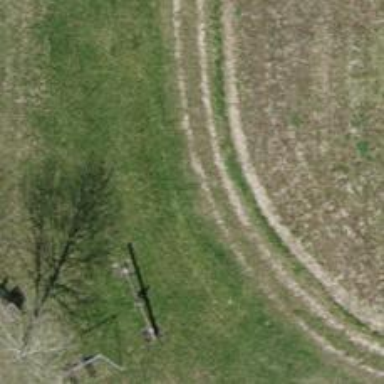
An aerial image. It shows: Grass track with grade3 track type.